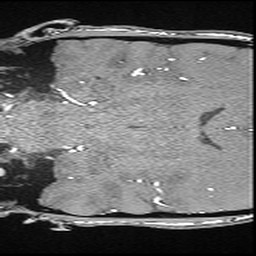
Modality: angio
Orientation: coronal
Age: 29
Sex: female
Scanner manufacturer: siemens
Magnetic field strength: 3 T
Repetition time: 0.021 s
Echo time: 0.00342 s